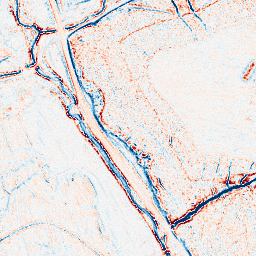
Category: edge_preserving
Decomposition family: anisotropic_diffusion
Decomposition parameters: iterations: 20
kappa: 100
gamma: 0.05
Upsampling method: regularized
Upsampling parameters: scale: 2
lambda_reg: 0.001
Upsampling scale: 2